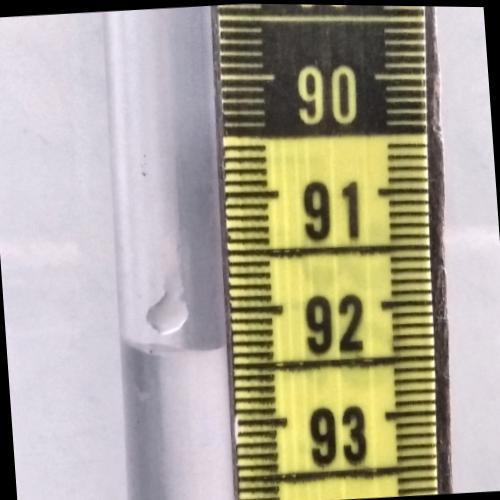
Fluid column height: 92.3 cm